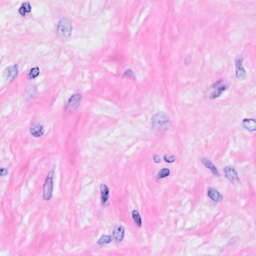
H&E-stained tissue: Breast